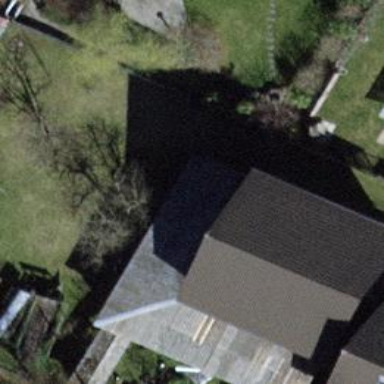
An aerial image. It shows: Part of building.